Question: I want to validate my input according following requirements:
1. value can be from 1.00 to 9999.99
2. value fractional part cannot have more than 2 digits
I have wrote following code:
html:
'''
<input id="amount" maxlength="7" type="text" />
'''
js:
'''
$("#amount").on("keyup", function(){
var valid = /^[1-9]{1}\d{0,3}(\,\d{0,2})?$/.test(this.value),
val = this.value;
if(!valid){
console.log("Invalid input!");
this.value = val.substring(0, val.length - 1);
}
});
'''
But if I clamps '0' it works bad.
Please help to fix.
<URL>
P.S.
If I press '0' for 3-4 seconds I see

expected result - all input input be clear
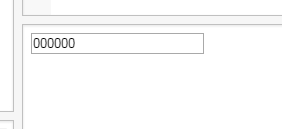
Answer: '''
$("#amount").on("input", function(){
var valid = /^[1-9]{1}\d{0,3}(\.\d{0,2})?$/.test(this.value),
val = this.value;
if(!valid){
console.log("Invalid input!");
this.value = val.substring(0, val.length - 1);
}
});
'''
<URL>
My Regex isn't really on point, so someone might be able to tidy that up a bit more than I can. But that is working as it should.